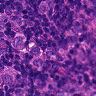
Metastatic tissue present: yes